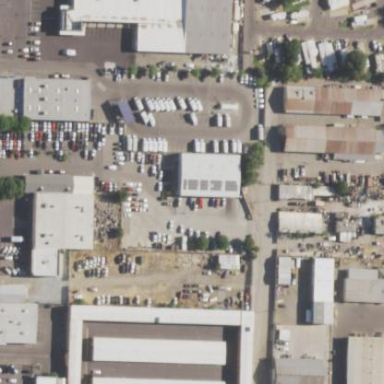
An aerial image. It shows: Garages as the designated land use.